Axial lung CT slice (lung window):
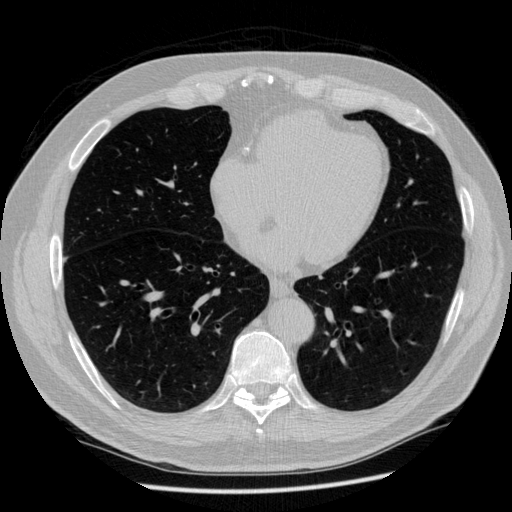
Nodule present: no